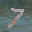
Label: 7